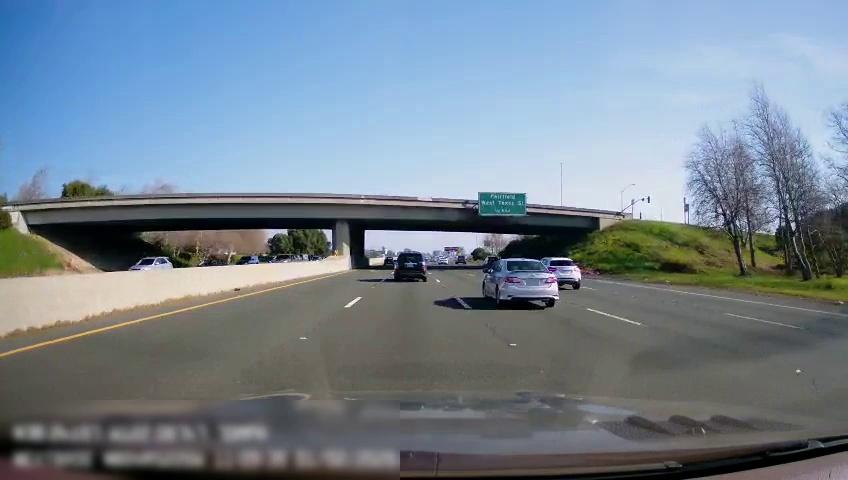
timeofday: Day
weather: Sunny
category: Drivable Space
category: Vehicles | Car
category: Vehicles | SUV
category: Vehicles | Car
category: Vehicles | SUV
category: Vehicles | Car
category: Vehicles | SUV
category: Vehicles | Car
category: Vehicles | Car
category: Vehicles | SUV
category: Vehicles | Car
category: Lanes | Alternate Lane
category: Lanes | Current Lane
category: Lanes | Current Lane
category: Lanes | Alternate Lane
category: Lanes | Alternate Lane
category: Lanes | Alternate Lane
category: Traffic | Signs